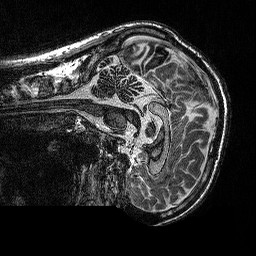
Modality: MP2RAGE
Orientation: sagittal
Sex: male
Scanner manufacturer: siemens
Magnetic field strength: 3 T
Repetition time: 5 s
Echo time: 0.00292 s